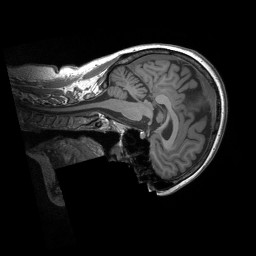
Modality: T1w
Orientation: sagittal
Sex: female
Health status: ill
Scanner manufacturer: siemens
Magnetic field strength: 3 T
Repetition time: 1.66 s
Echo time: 0.00254 s